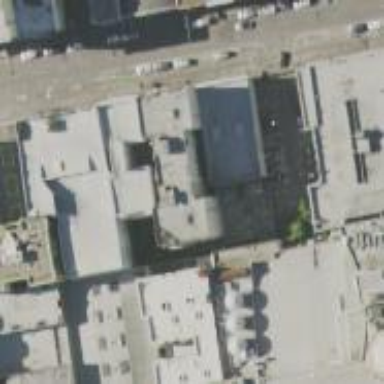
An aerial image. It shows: Theatre building.